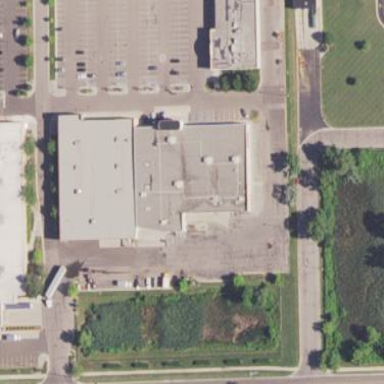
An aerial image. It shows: Building.